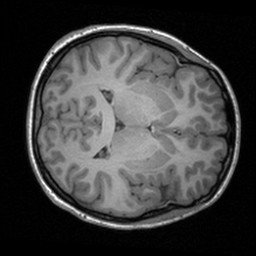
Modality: T1w
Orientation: axial
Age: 23
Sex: female
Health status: healthy
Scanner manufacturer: siemens
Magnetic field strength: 3 T
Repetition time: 1.9 s
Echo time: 0.00226 s